Field crop: tomato
Growth stage: 2
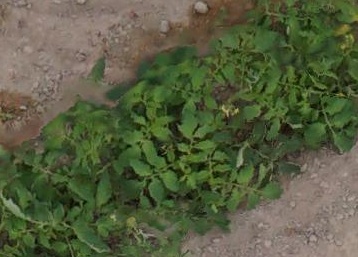
Species: tomato